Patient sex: F
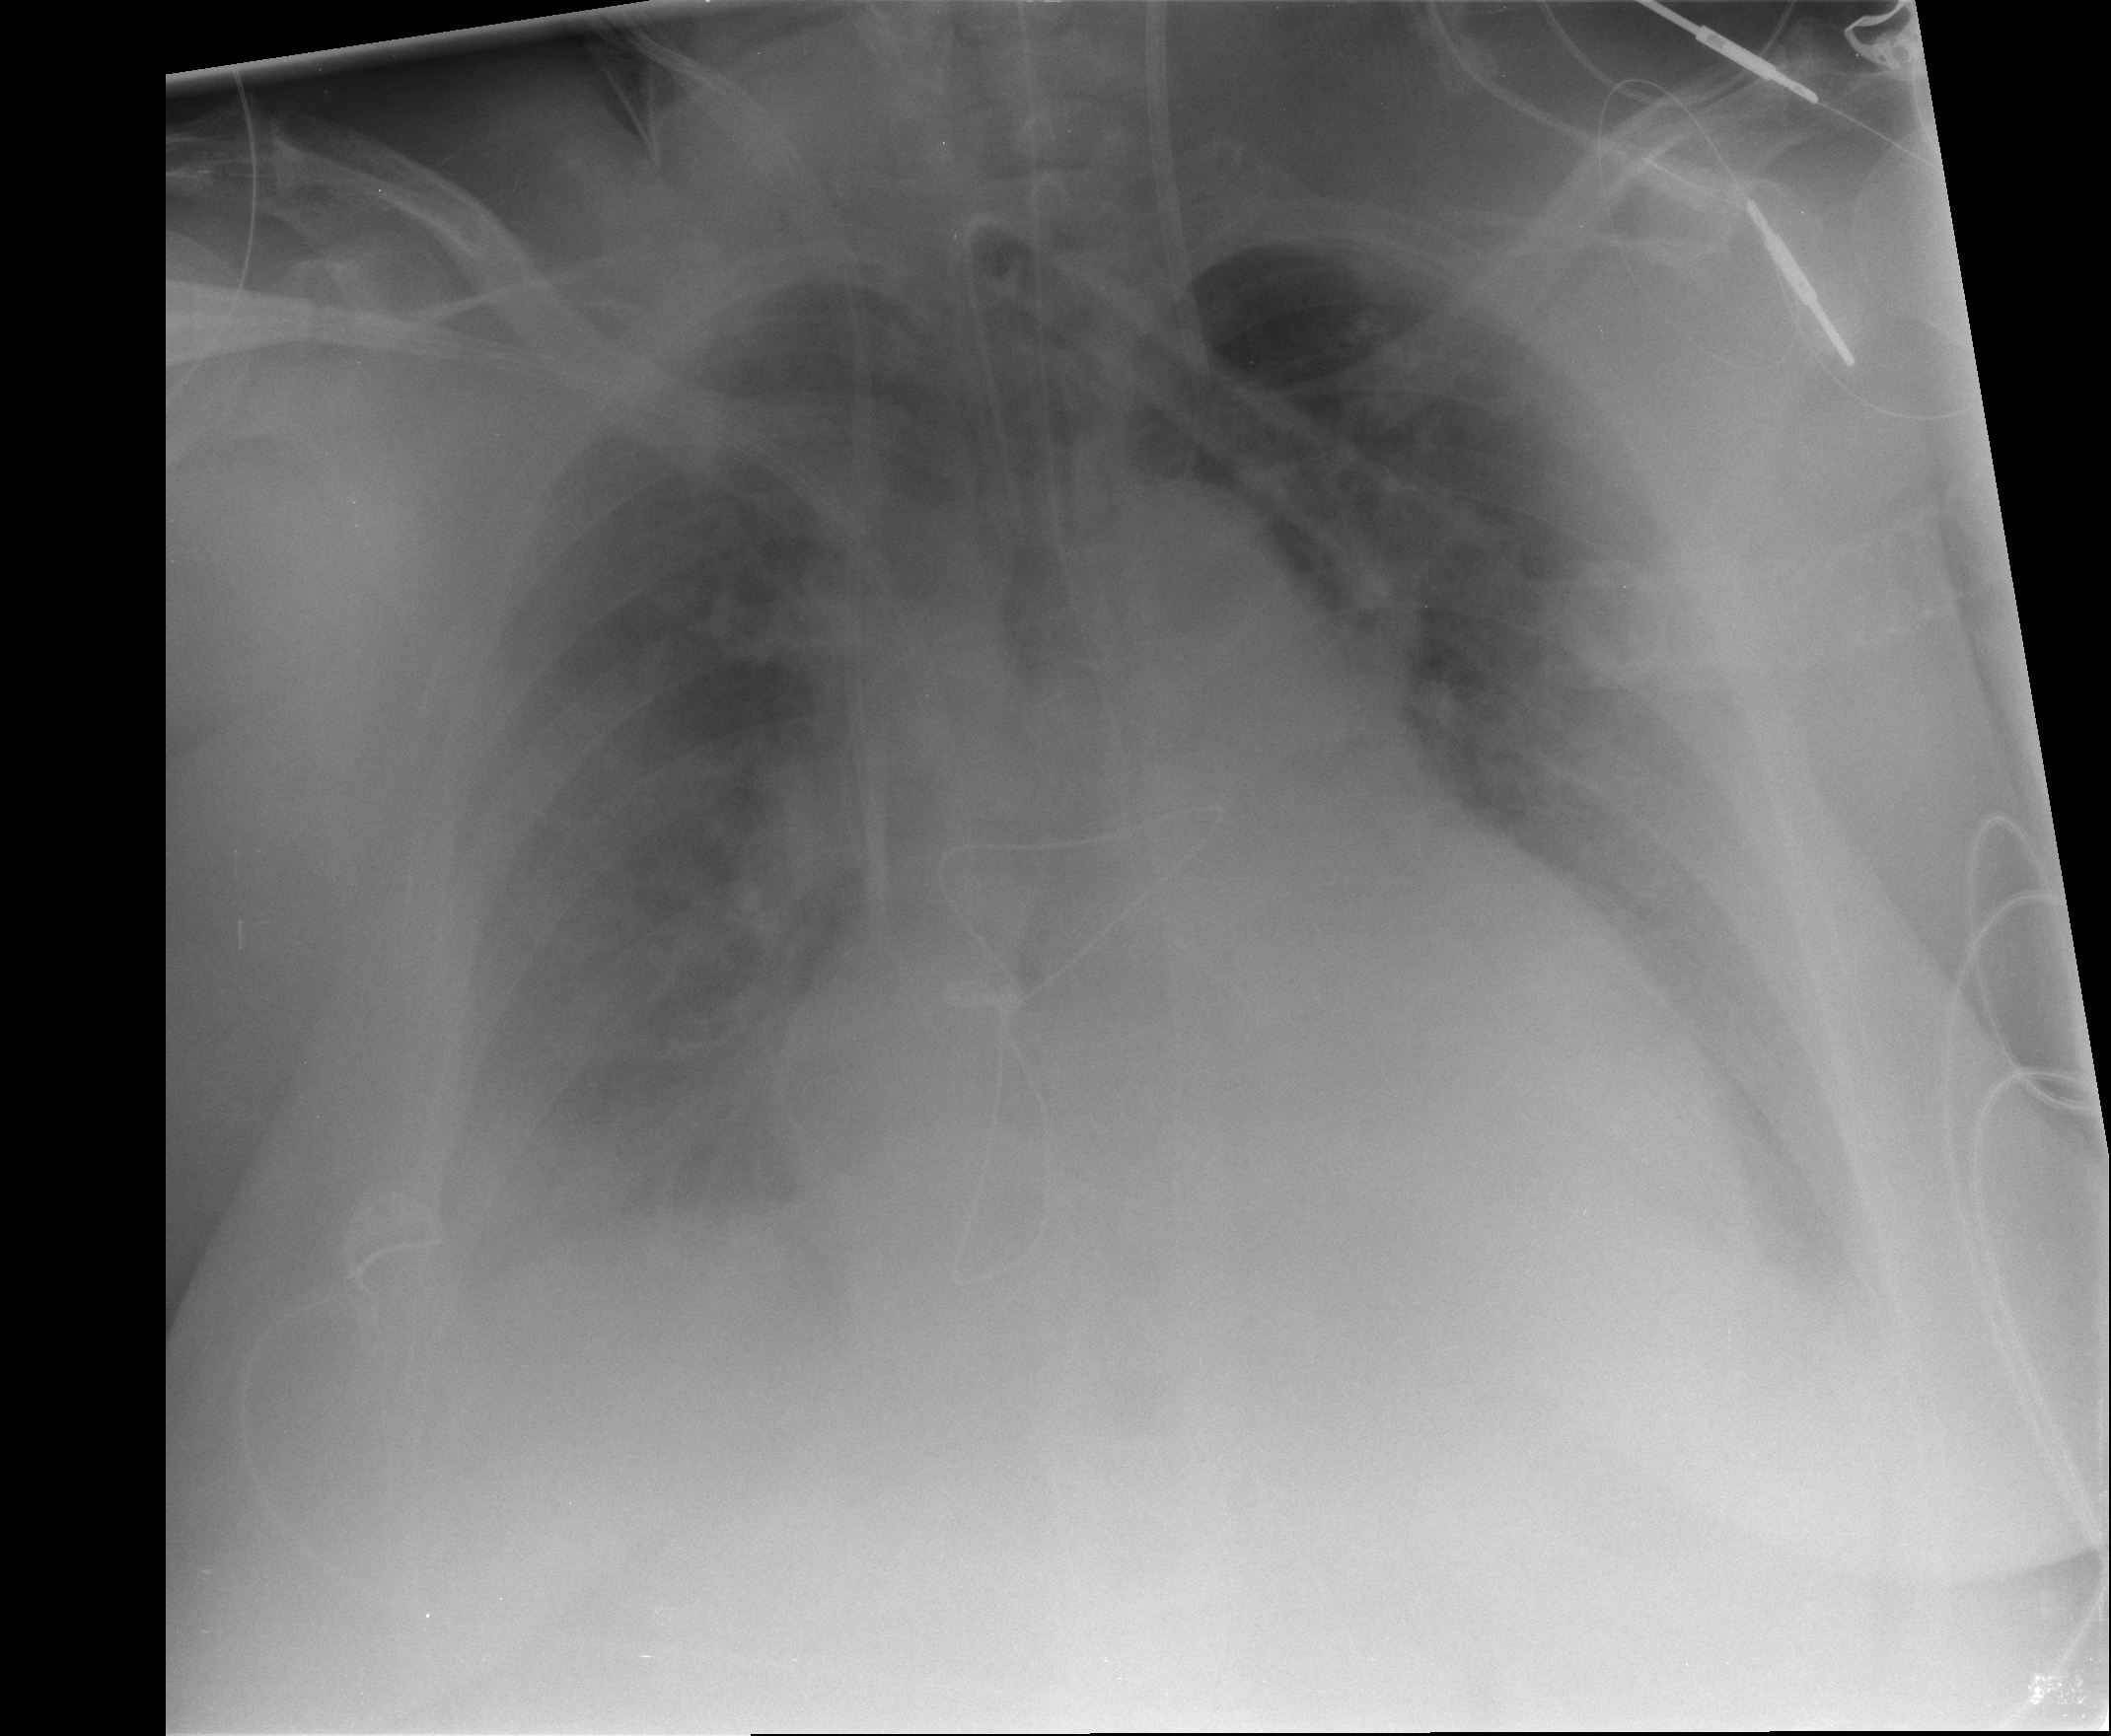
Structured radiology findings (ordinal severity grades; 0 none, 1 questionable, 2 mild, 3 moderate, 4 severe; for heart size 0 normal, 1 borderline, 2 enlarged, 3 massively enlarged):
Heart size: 3
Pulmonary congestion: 2
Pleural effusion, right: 2
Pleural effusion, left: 2
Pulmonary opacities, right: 2
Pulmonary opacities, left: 0
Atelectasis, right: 2
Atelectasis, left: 2